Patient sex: M
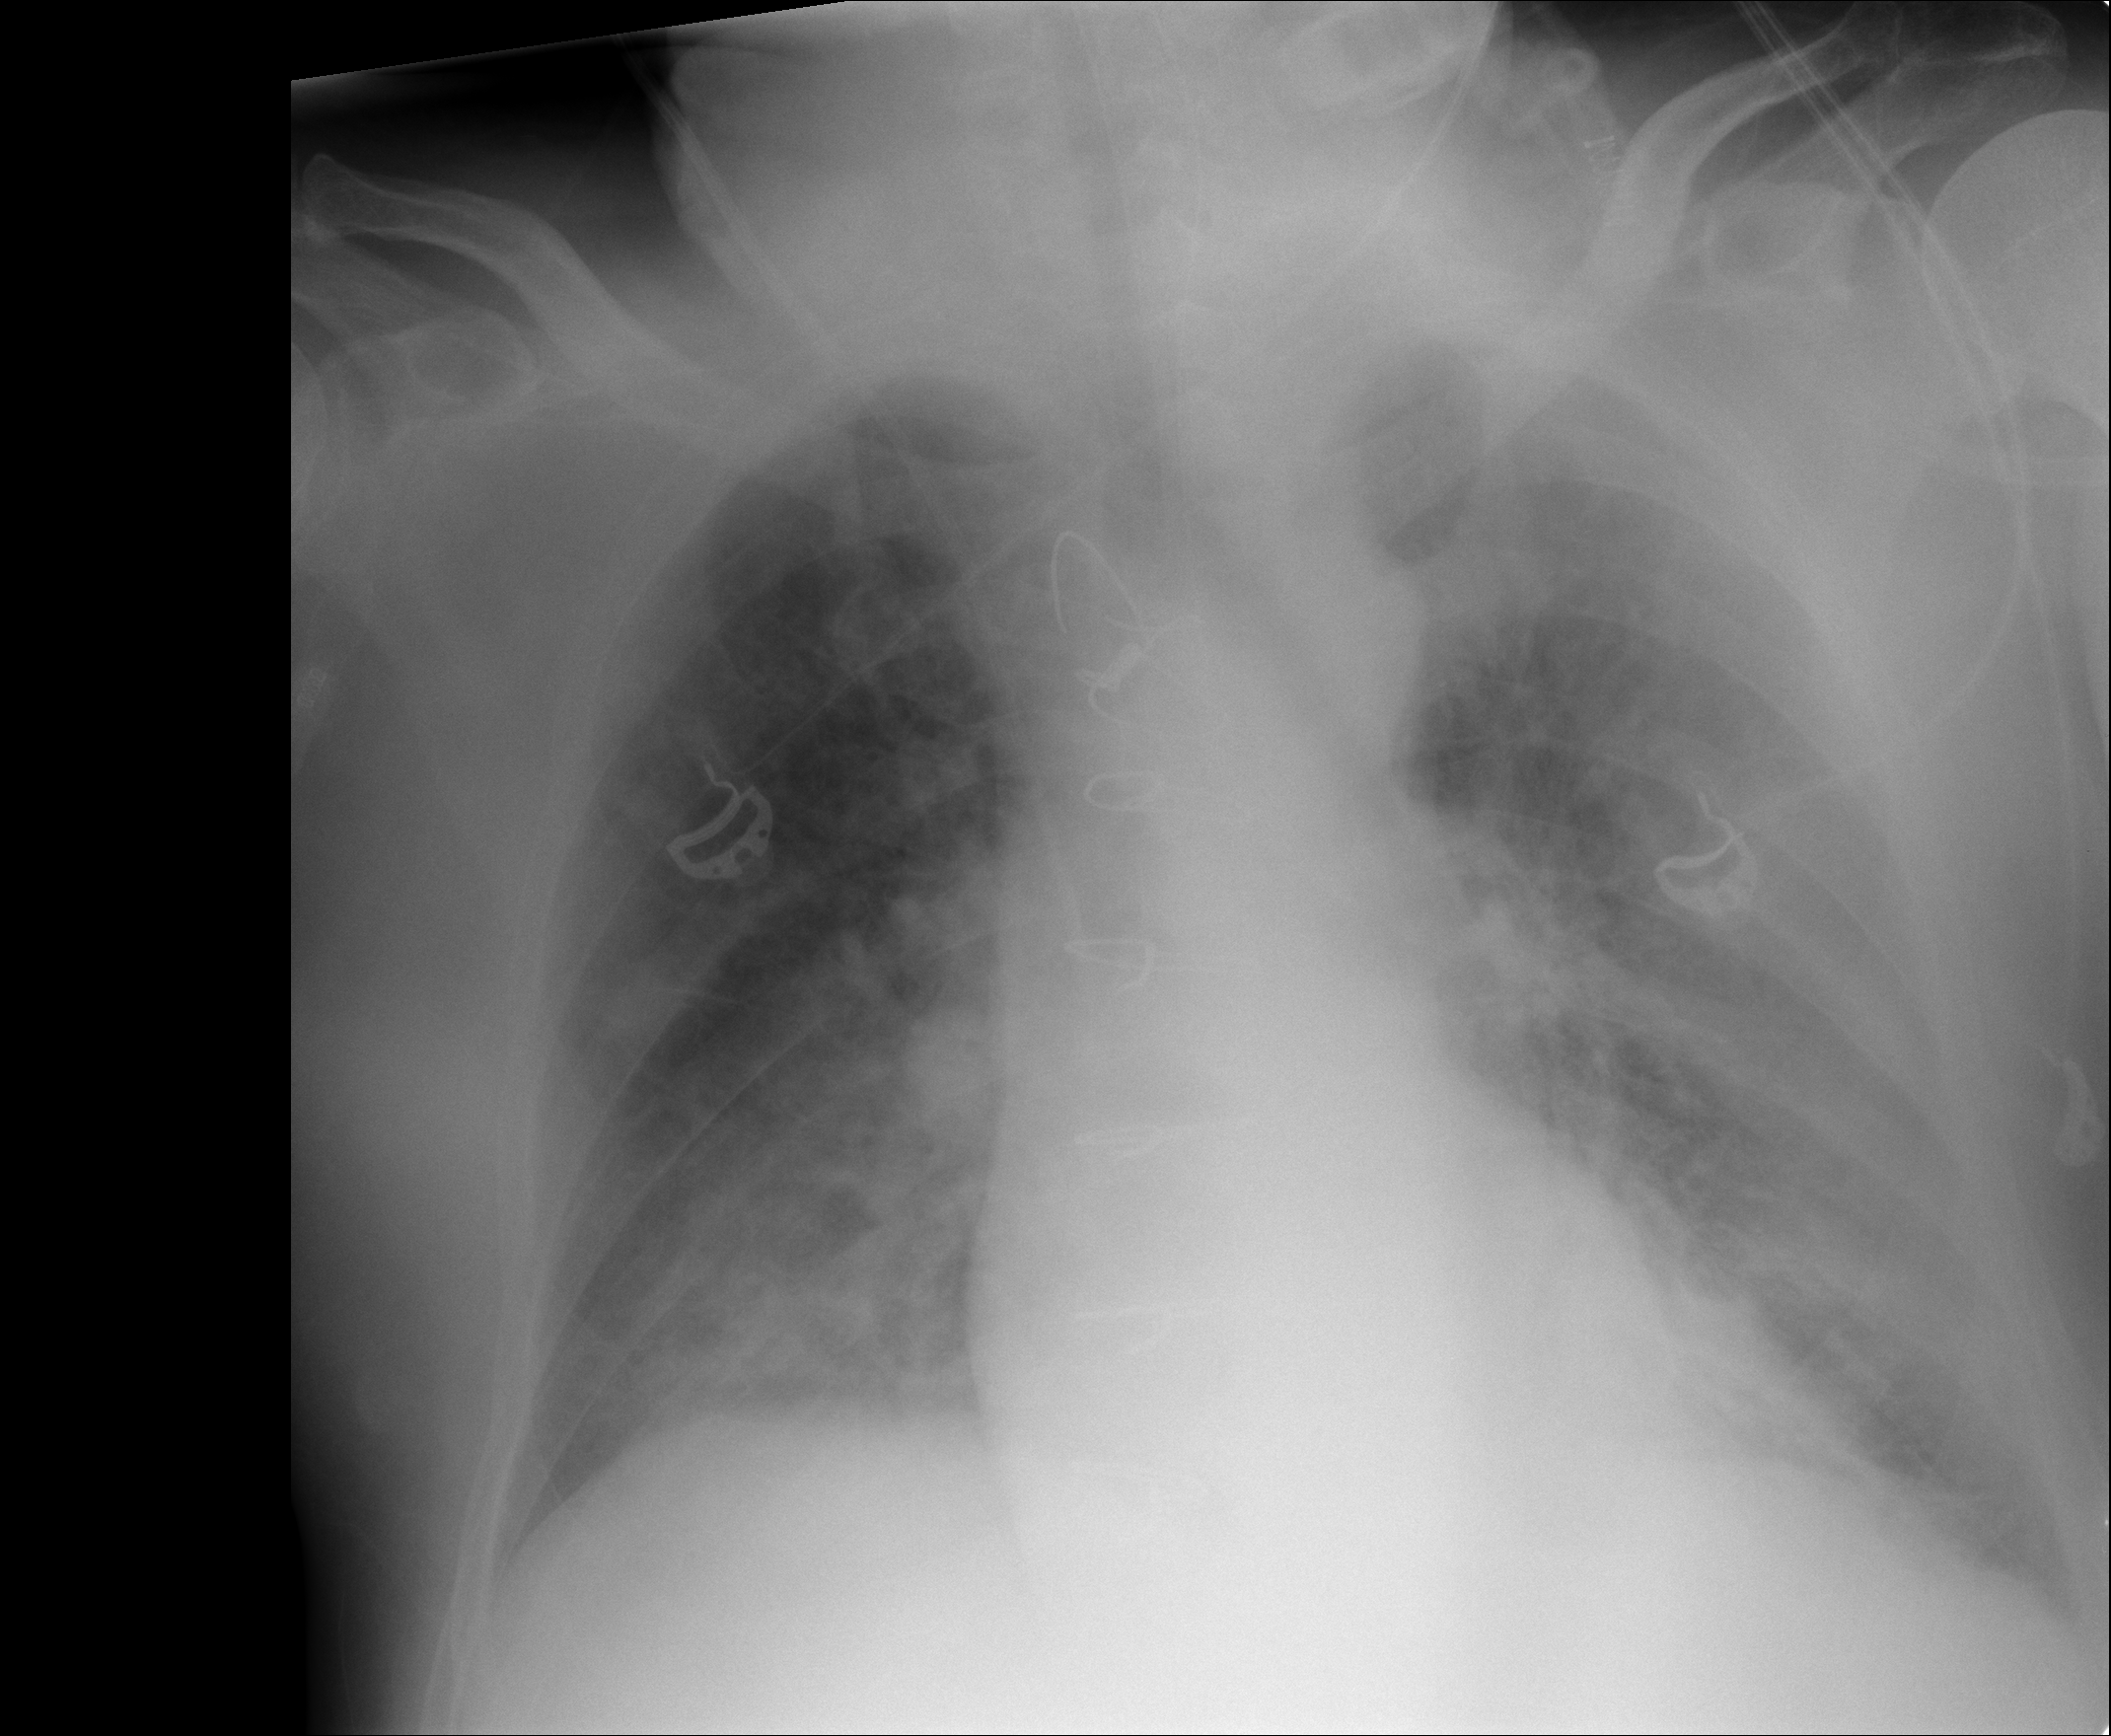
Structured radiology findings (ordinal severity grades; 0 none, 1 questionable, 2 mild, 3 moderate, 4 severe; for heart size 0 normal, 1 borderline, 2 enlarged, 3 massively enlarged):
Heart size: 1
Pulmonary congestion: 2
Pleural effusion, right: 0
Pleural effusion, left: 2
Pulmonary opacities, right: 3
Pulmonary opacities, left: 3
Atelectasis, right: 2
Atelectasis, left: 2